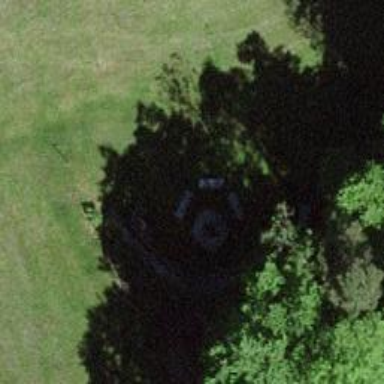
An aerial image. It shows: Picnic site with BBQ amenities.